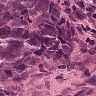
Metastatic tissue present: yes